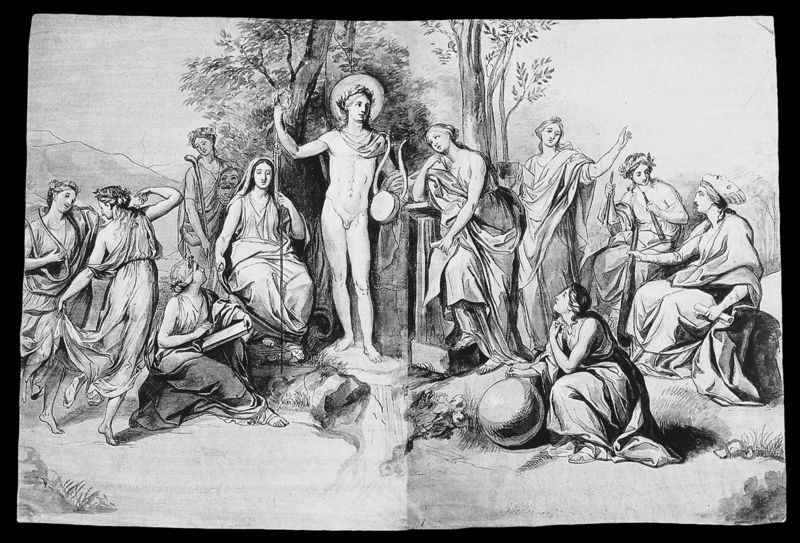
Titel: Entwurf für Apollo, Mnemosyne und die neun Musen (Bildlich überliefert durch Joseph Schöpf)
Künstler: Anton Raphael Mengs
Institution: Verbleib nicht bekannt.
Schlagwörter: baum, berg, gruppe, mann, nackt, bäume, frauen, menschen, sitzen, frau, kleider, männer, zeichnung, wiese, ball, tanz, sitzend, tänzerin, renaissance, stab, graphik, figuren, buch, religion, druck, schwarz weiß, kugel, kranz, lorbeerkranz, mythologie, andächtig, heiligenschein, christus, jesus, antik, griechisch, mittelalter, musen, dornen, heiliger, zentrum, verehrung, harfe, jünger, sonnengott, kupferstich, schäfer, leier, grieche, apollo, raffael, laier, grafit, dyonisos, bukolik, schäferstunde, tamborin